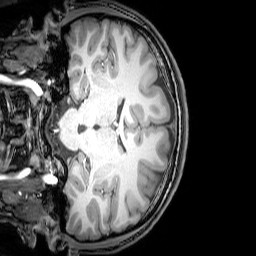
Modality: T1w
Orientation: coronal
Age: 21
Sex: male
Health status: healthy
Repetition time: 0.081 s
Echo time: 0.037 s